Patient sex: F
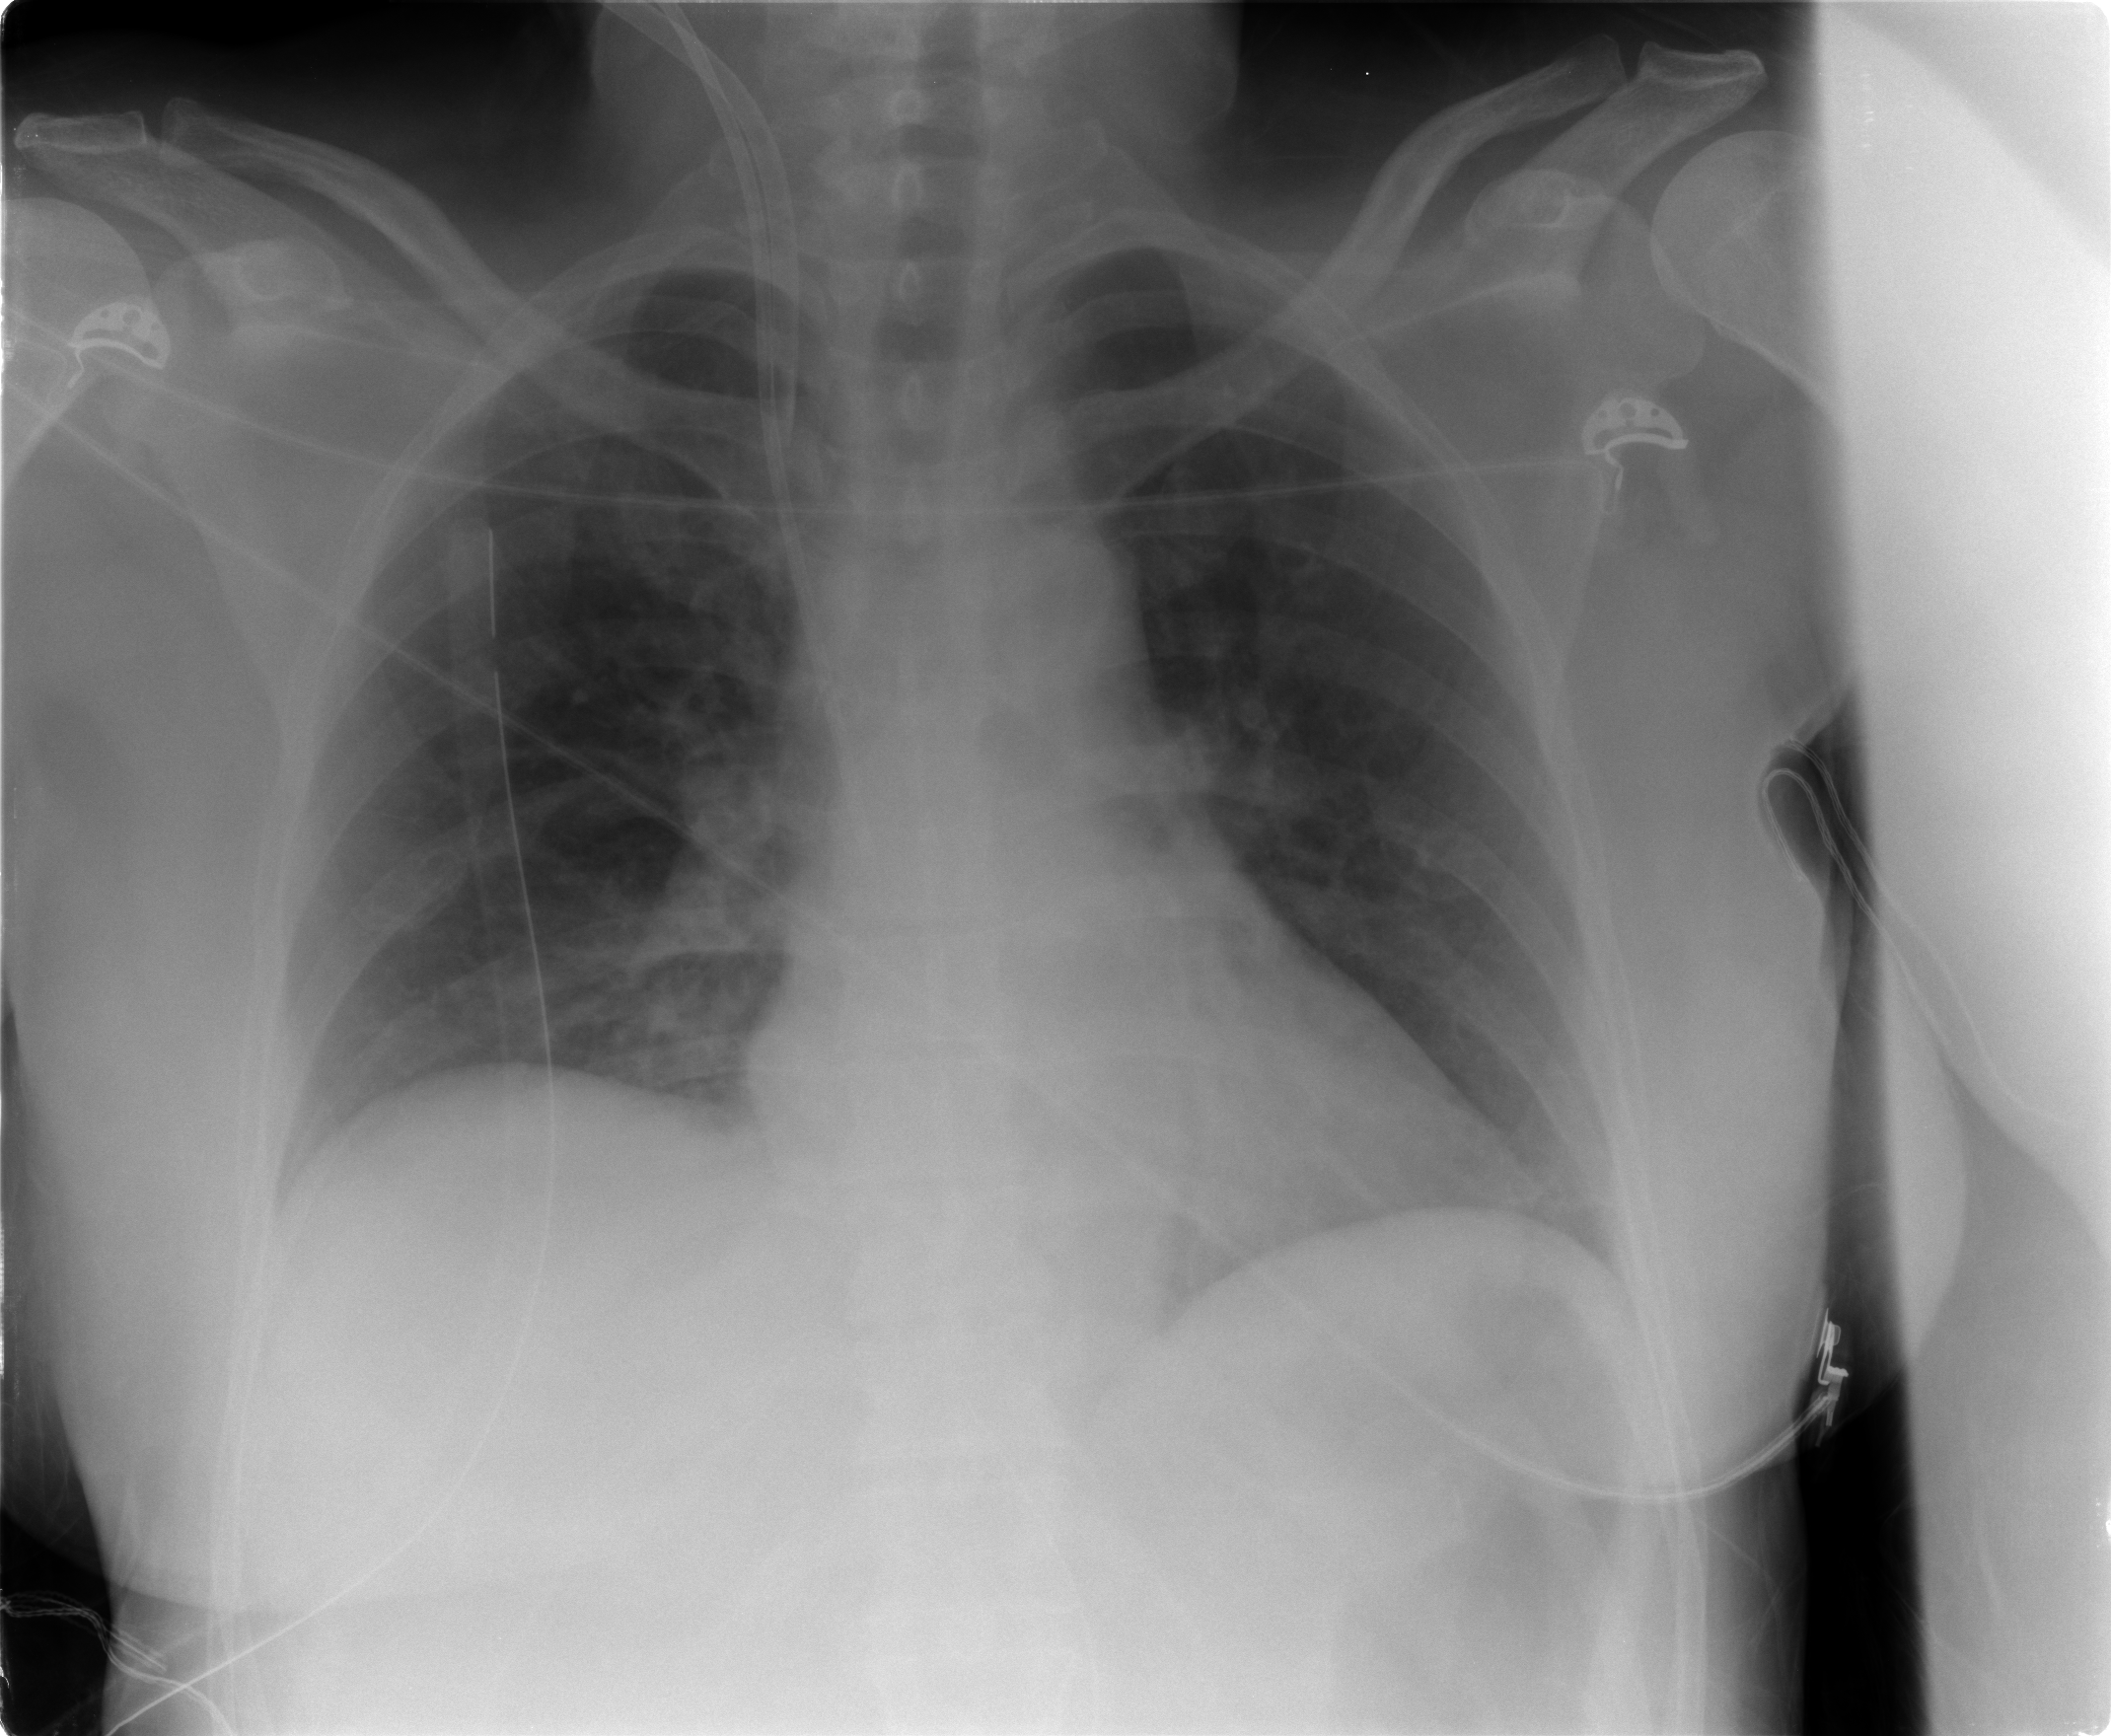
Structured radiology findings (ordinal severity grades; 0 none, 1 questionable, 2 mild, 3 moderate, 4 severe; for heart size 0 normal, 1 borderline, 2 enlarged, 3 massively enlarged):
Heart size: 0
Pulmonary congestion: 1
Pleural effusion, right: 0
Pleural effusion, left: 0
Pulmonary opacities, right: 0
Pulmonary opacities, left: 0
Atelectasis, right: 0
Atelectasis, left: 0